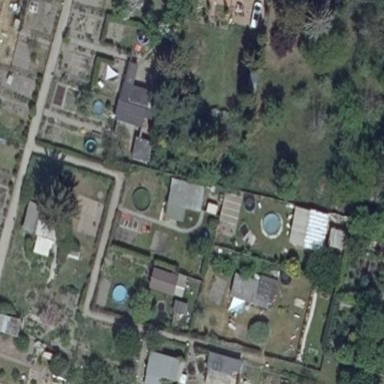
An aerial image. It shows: Area designated for allotments.